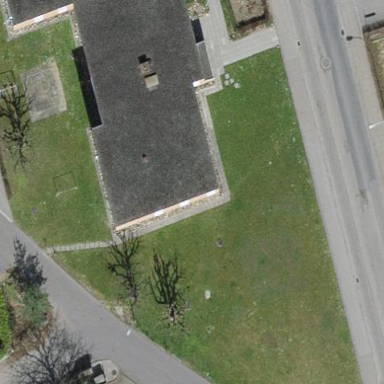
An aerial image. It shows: Building with flat roof.